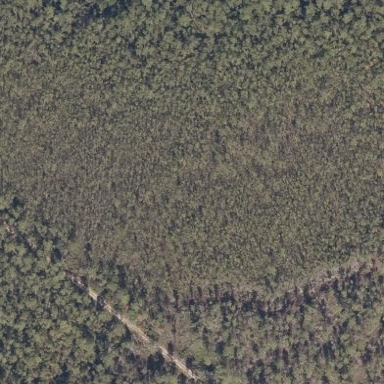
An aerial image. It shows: Forest area predominantly covered with needle-leaved trees.